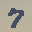
Label: 7